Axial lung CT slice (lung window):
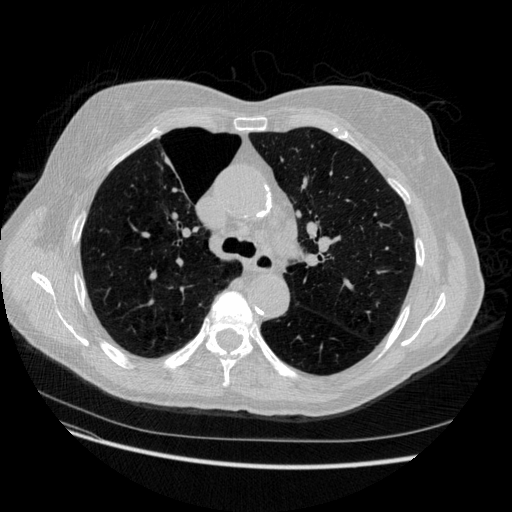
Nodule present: no